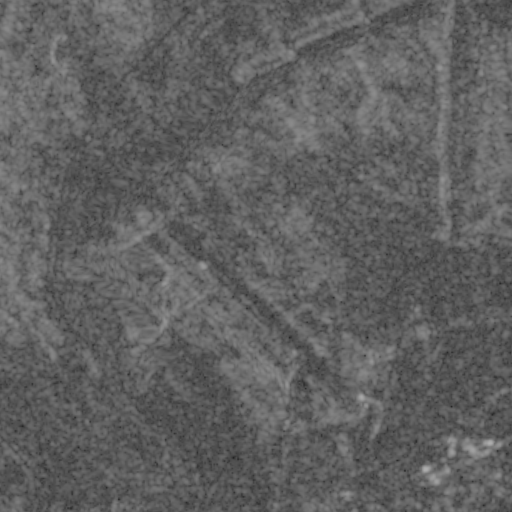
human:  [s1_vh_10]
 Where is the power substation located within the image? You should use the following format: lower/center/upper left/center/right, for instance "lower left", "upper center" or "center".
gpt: The power substation is located in the lower right of the image.
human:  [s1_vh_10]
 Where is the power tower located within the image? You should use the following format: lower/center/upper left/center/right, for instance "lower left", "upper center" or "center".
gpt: The power tower is located in the lower right of the image.
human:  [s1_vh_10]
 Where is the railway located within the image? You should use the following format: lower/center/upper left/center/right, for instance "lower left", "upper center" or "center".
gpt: The railway is located in the lower right of the image.
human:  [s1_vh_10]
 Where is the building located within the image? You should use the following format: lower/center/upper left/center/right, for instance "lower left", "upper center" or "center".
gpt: The building is located in the lower right of the image.
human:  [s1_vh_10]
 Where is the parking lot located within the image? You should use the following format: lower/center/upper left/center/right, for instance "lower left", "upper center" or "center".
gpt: There is no parking lot in the image.

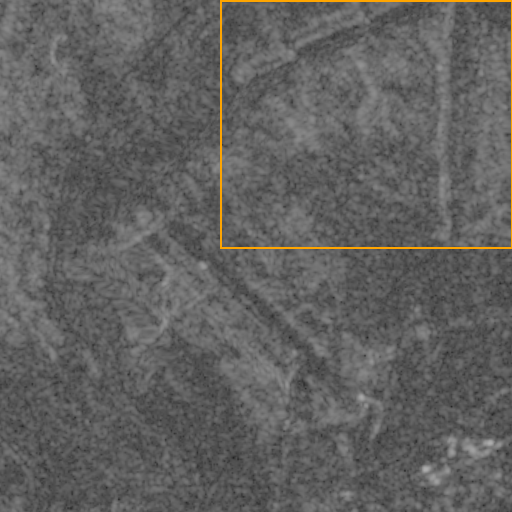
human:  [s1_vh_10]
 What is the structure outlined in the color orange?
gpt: The structure outlined in orange is a quarry.
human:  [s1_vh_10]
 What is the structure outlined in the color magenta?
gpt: There is no magenta outline.